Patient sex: M
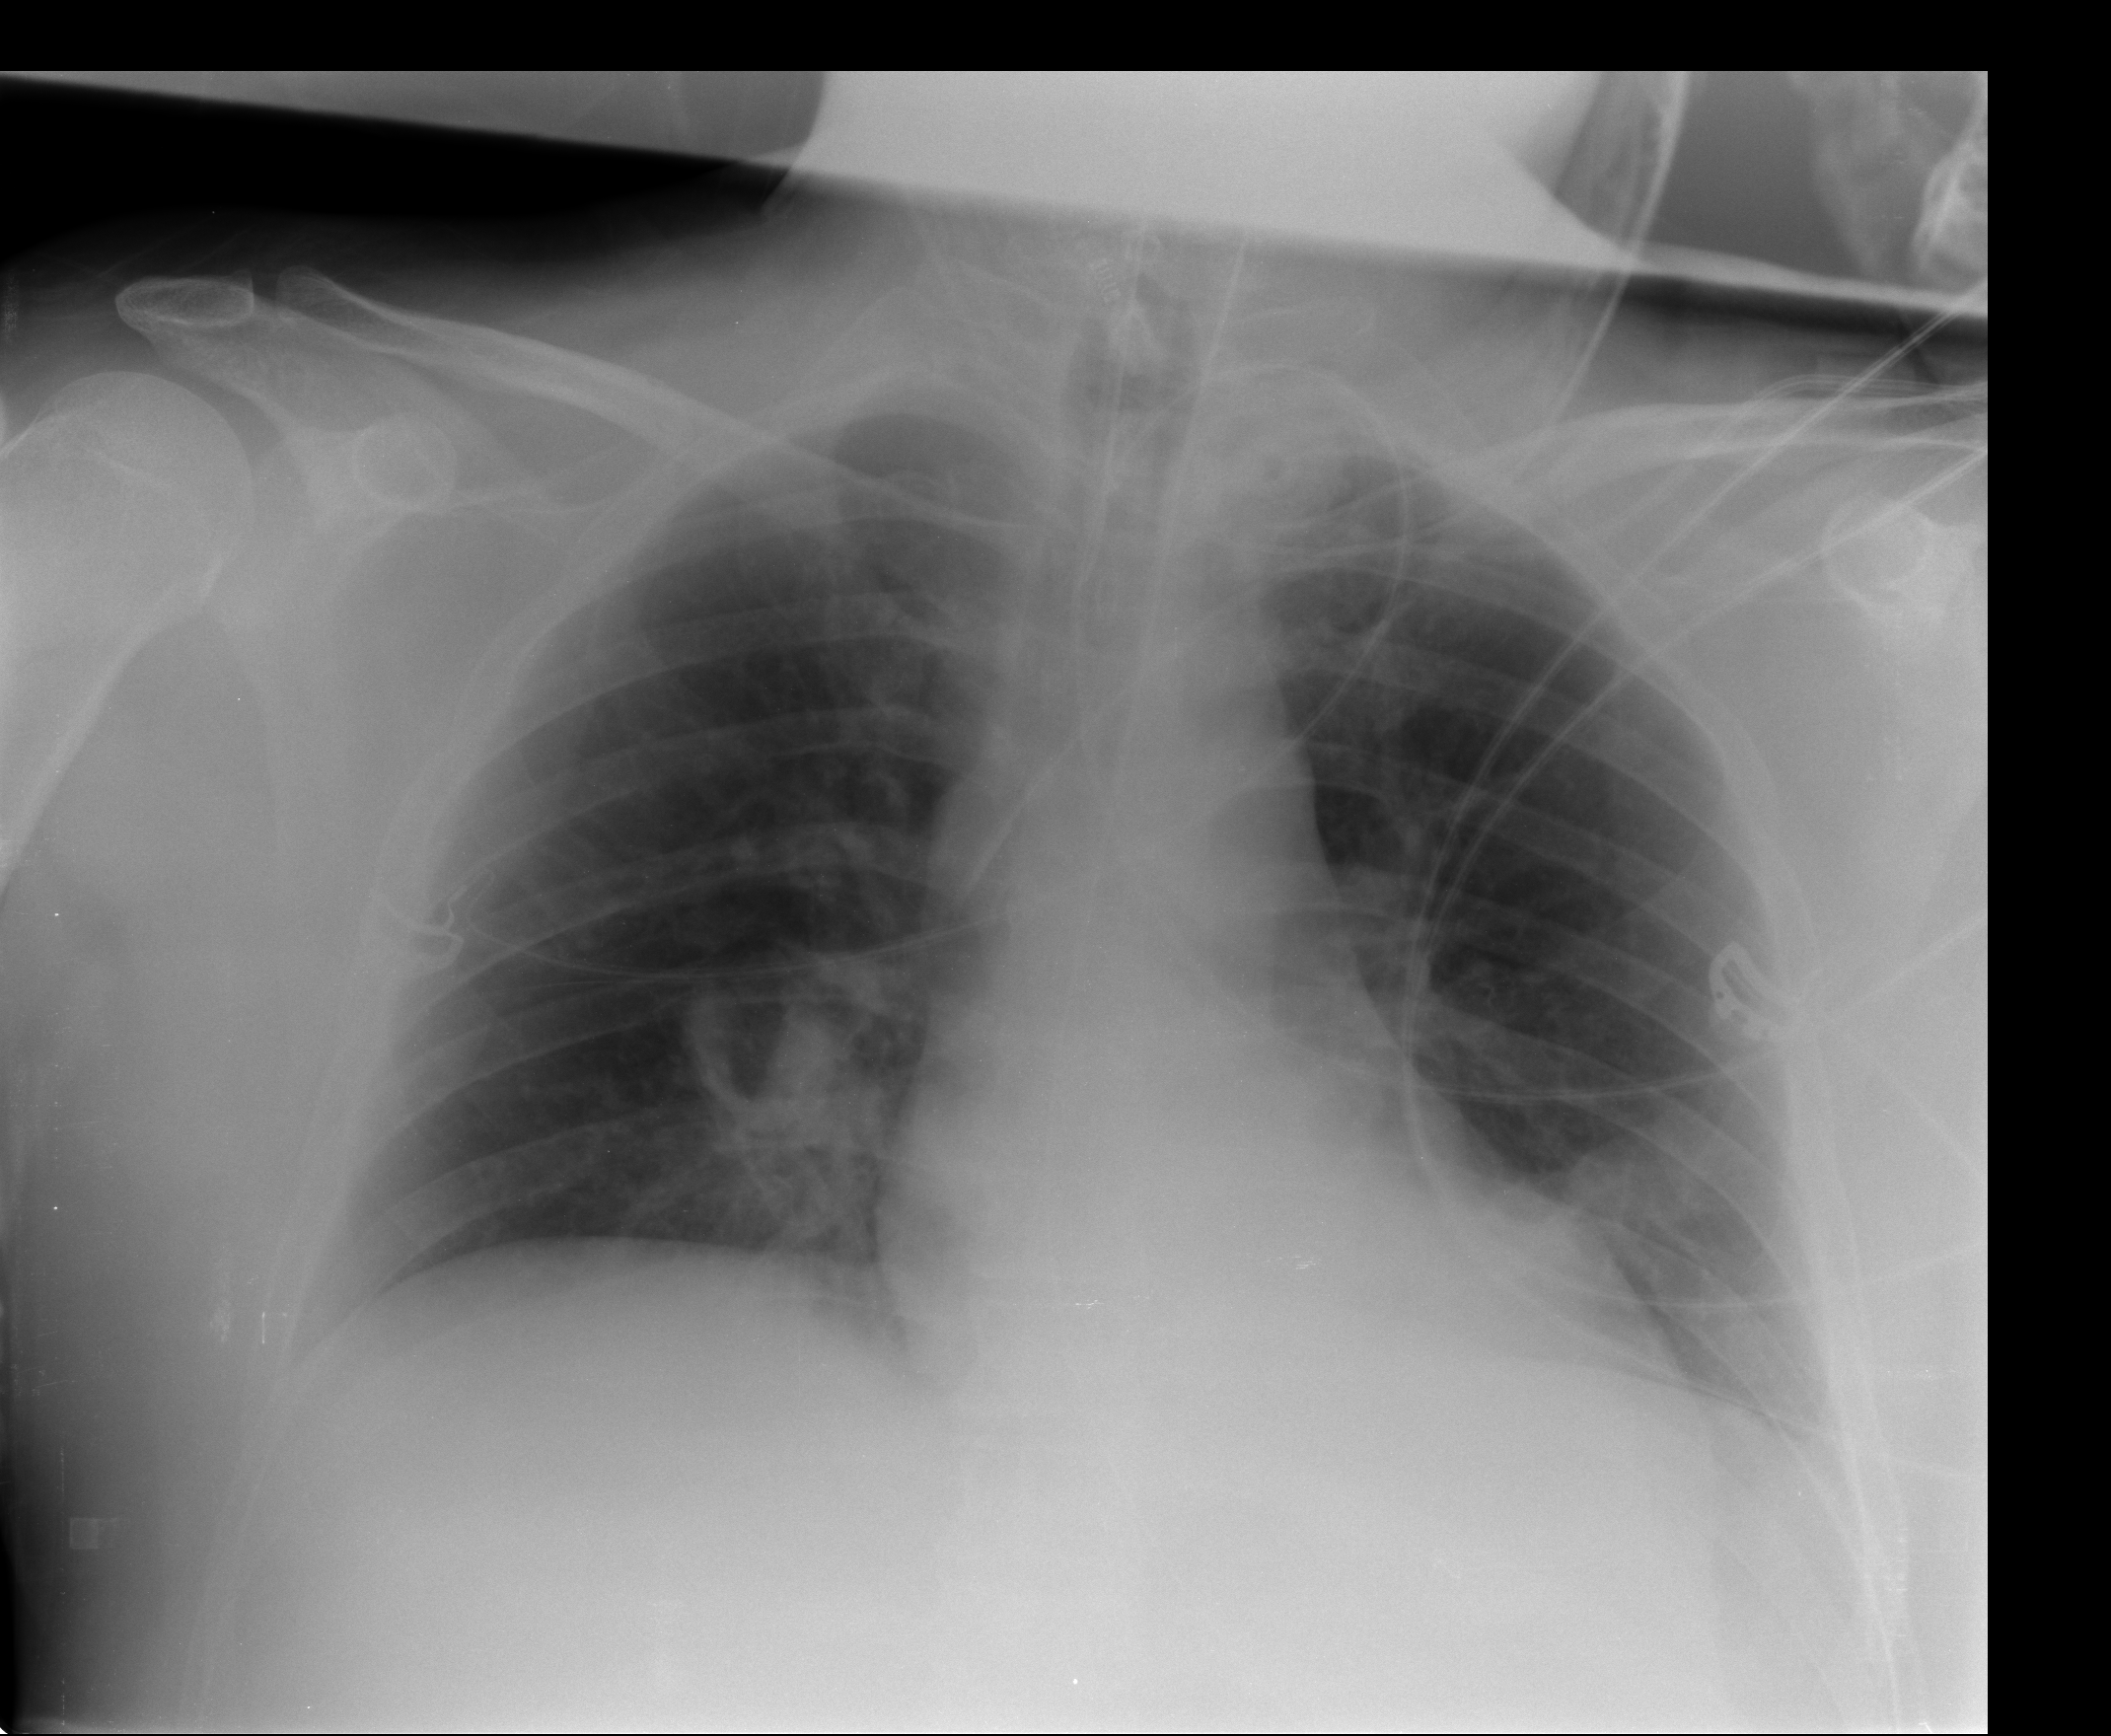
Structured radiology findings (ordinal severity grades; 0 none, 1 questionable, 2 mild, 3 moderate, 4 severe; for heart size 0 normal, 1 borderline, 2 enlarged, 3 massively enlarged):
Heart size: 0
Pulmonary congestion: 0
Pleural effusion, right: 0
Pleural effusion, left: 2
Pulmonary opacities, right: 0
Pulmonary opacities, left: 0
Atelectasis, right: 2
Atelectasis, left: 2